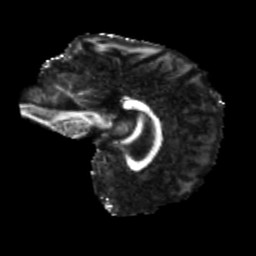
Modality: FA
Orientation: sagittal
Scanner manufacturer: siemens
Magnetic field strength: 3 T
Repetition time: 4 s
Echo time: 0.0594 s